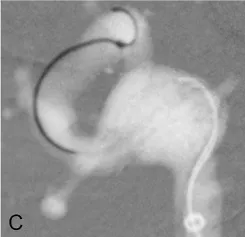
Key steps of the PED rescue maneuver. , which is then passed through the WCS and distal ICA.
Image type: radiology (ct)